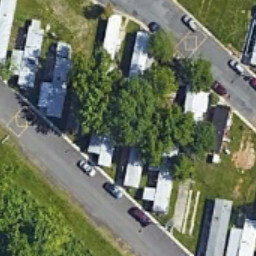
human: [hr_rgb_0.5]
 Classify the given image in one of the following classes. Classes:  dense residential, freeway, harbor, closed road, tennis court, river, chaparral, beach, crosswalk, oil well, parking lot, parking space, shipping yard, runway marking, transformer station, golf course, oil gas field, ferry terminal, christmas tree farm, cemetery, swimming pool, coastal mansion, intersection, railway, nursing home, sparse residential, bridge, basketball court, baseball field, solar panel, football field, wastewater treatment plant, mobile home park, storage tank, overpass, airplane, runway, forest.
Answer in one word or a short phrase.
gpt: mobile home park